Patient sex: M
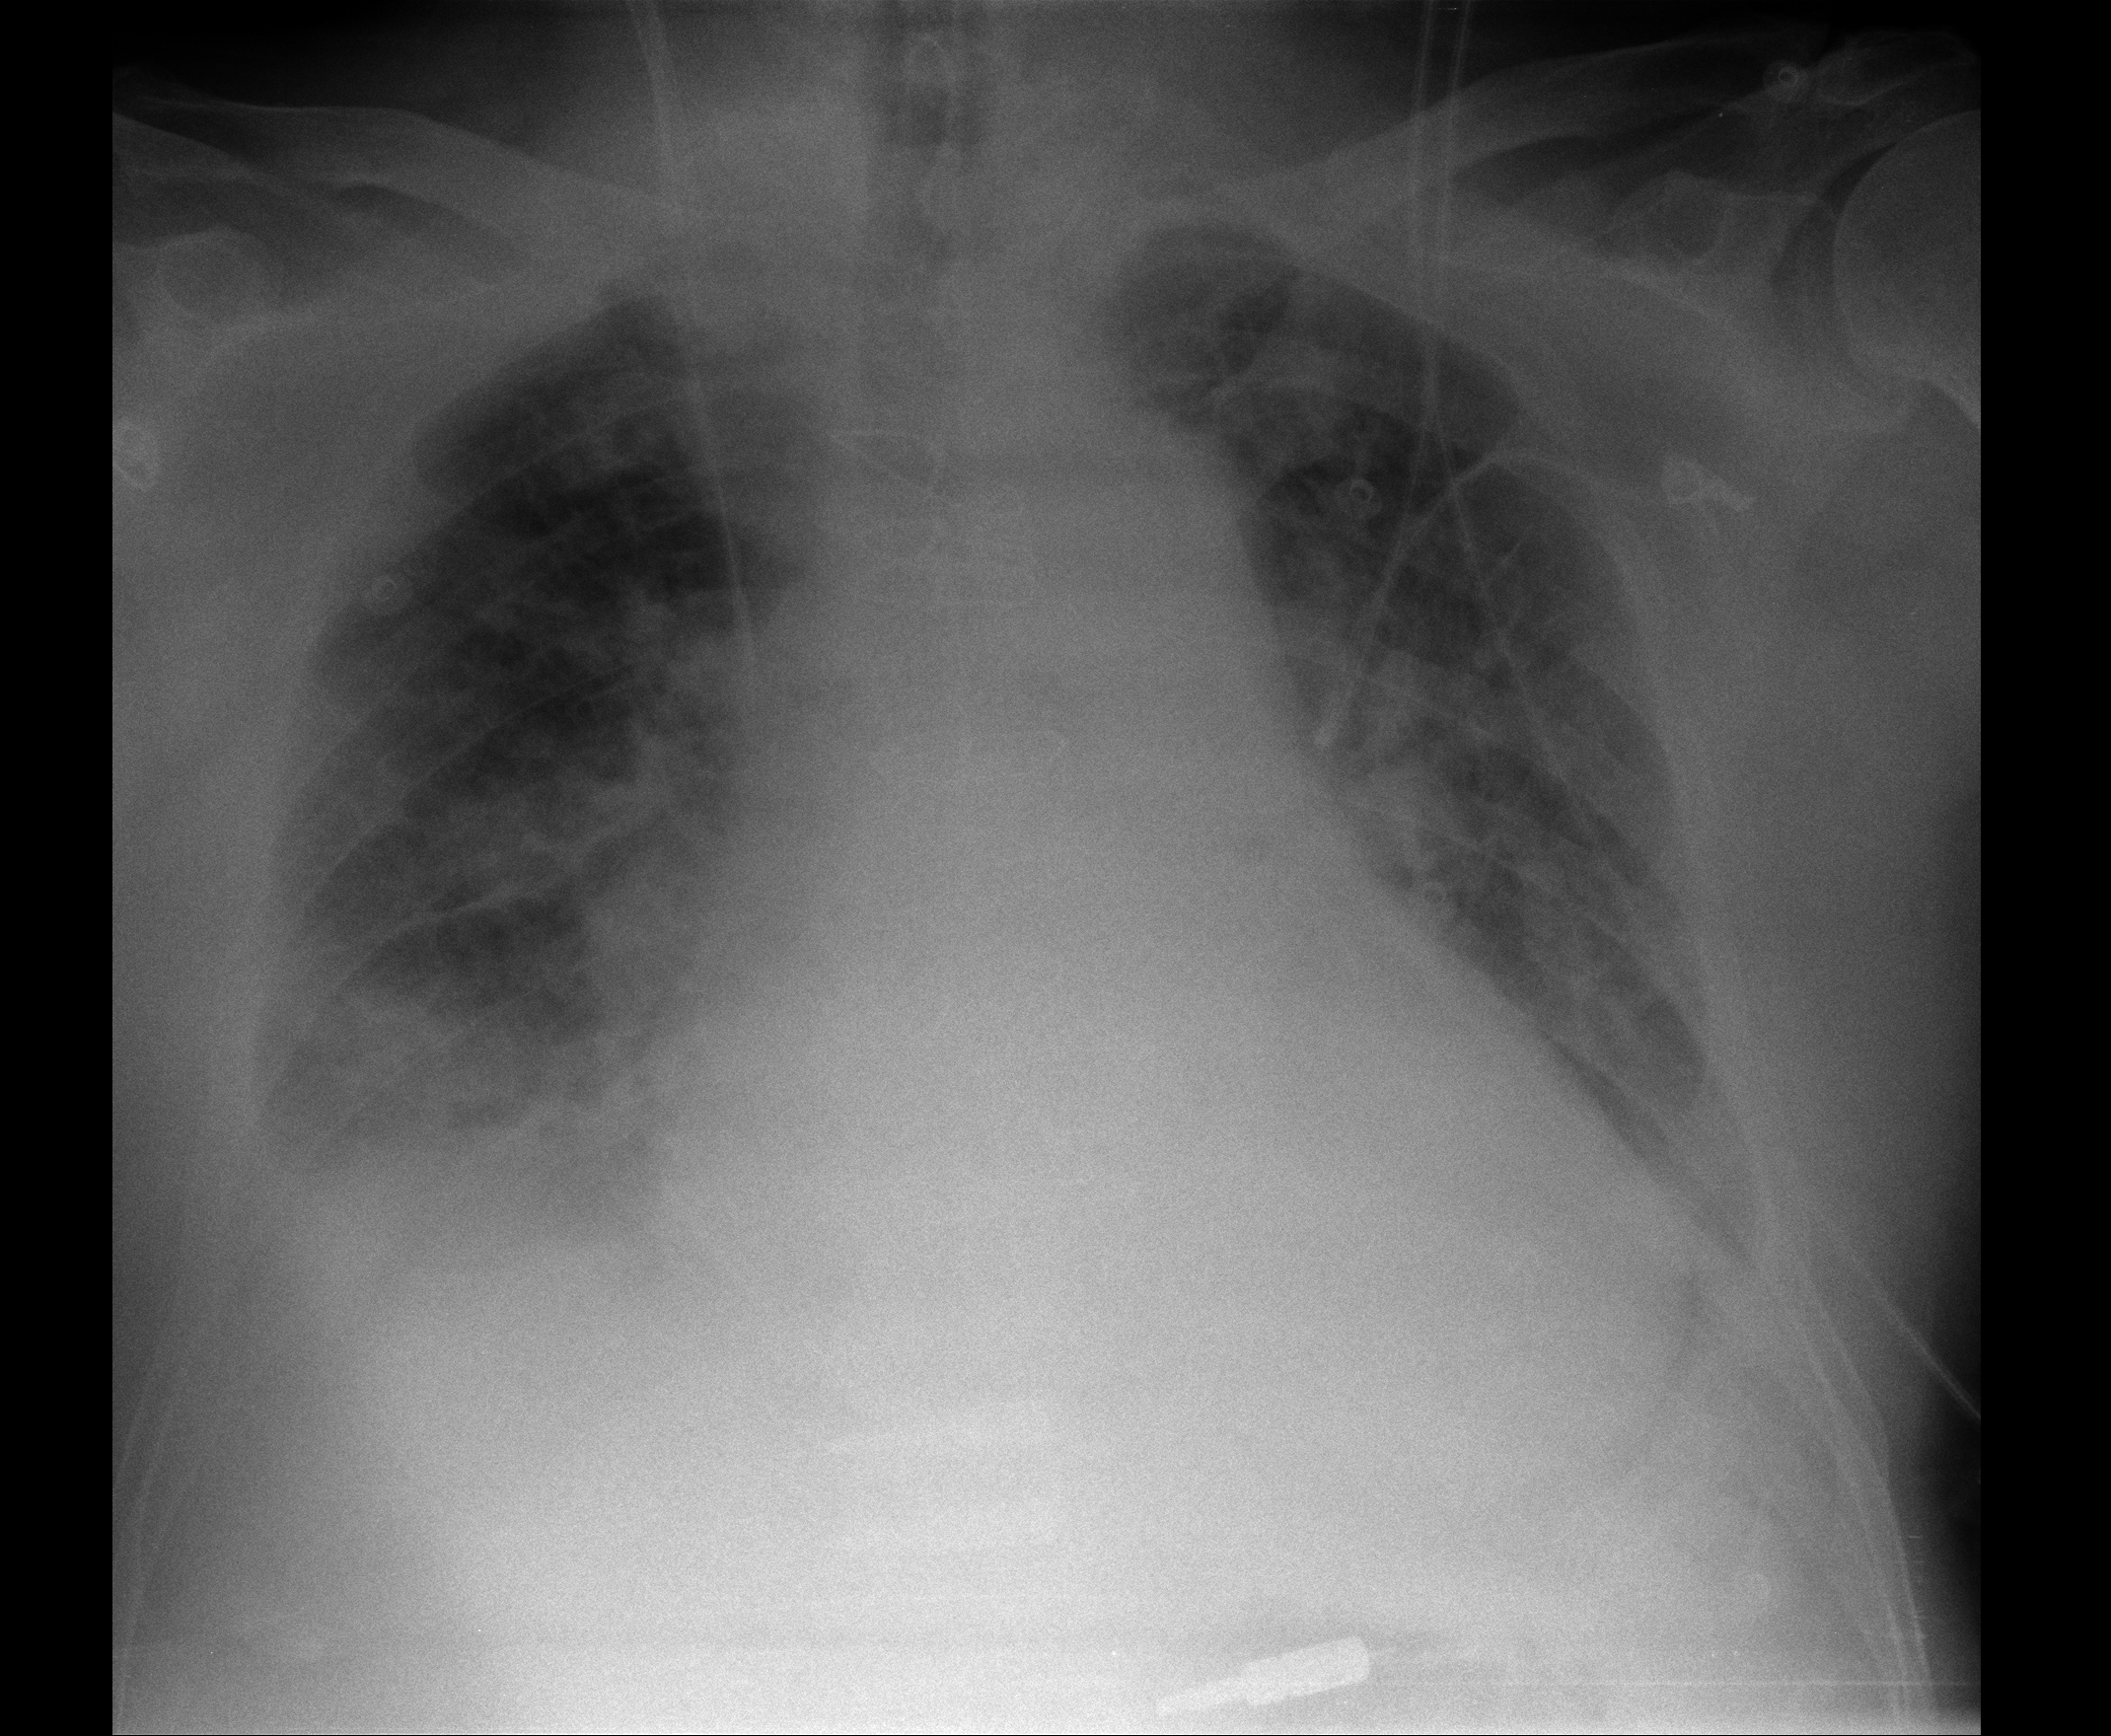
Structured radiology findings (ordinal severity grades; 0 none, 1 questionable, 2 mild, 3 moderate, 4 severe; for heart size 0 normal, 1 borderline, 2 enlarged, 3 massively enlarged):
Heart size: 2
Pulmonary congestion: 2
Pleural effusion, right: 3
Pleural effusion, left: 2
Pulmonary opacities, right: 1
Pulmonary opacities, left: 1
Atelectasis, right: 2
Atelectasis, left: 2